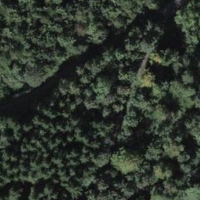
EUNIS habitat code: 41
Species observed at this site:
Fagus sylvatica